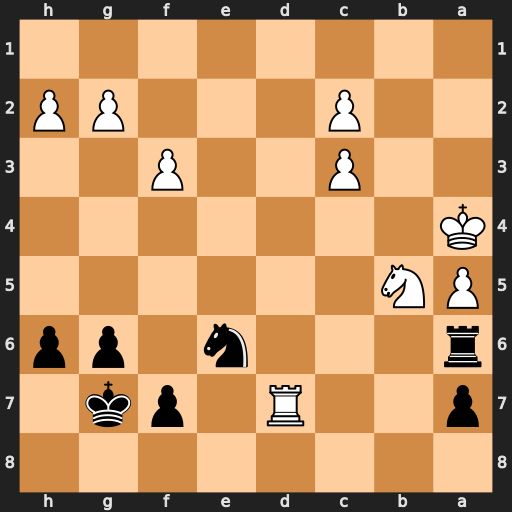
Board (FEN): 8/p2R1pk1/r3n1pp/PN6/K7/2P2P2/2P3PP/8
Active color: b
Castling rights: -
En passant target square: -
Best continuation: Nc5+ Kb4 Nxd7